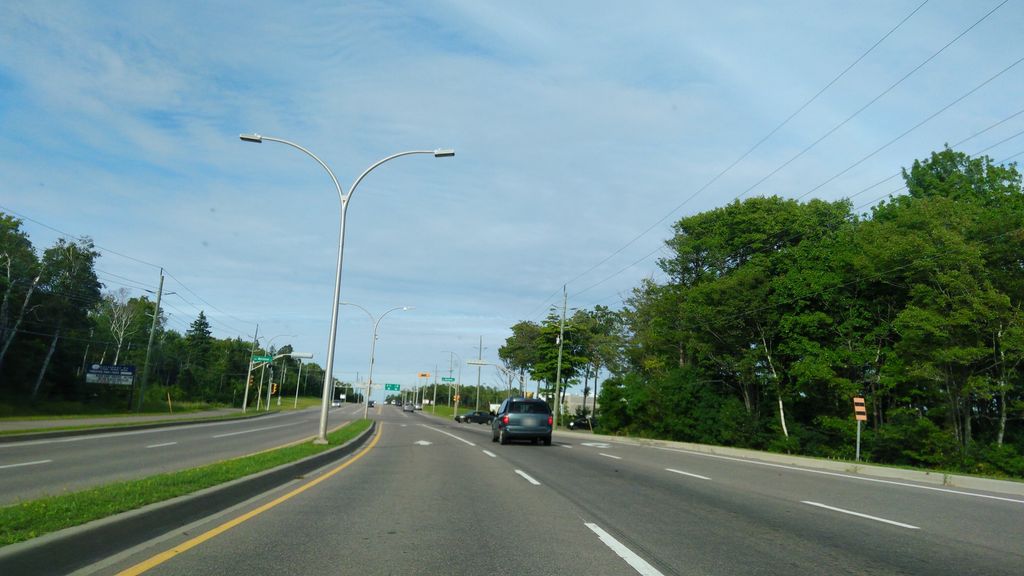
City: charlottetown